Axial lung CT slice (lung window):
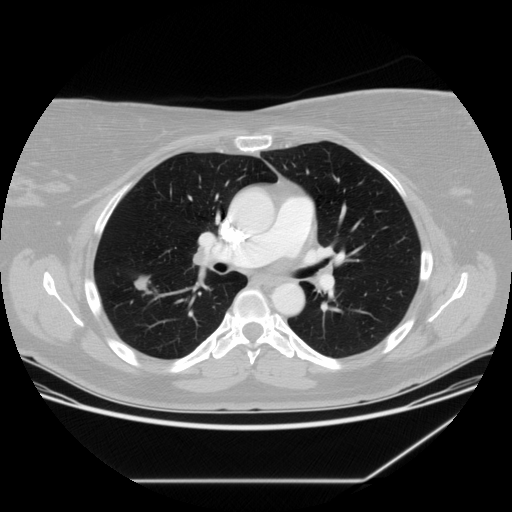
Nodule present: yes
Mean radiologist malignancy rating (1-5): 4.25